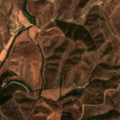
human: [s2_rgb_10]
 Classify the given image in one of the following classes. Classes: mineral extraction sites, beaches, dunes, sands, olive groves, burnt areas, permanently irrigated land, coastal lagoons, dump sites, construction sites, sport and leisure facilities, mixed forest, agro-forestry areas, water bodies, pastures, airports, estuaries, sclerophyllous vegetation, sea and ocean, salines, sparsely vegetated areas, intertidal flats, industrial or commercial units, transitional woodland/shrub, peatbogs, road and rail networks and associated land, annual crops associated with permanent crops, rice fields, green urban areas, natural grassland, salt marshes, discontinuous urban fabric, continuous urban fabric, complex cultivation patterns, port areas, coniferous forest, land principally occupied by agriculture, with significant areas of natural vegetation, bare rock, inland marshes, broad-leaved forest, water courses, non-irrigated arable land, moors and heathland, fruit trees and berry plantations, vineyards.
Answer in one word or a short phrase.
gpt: pastures, land principally occupied by agriculture, with significant areas of natural vegetation, transitional woodland/shrub